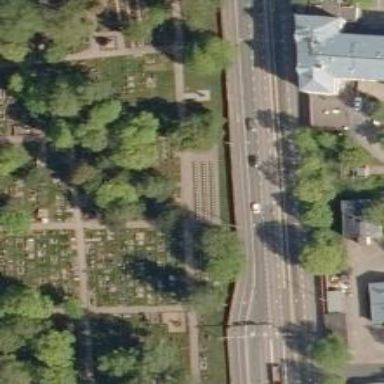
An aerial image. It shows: Historical war memorial.